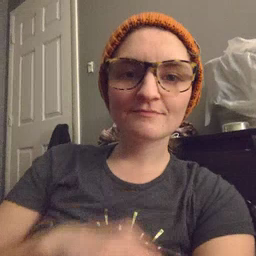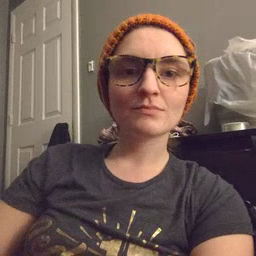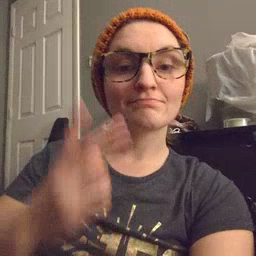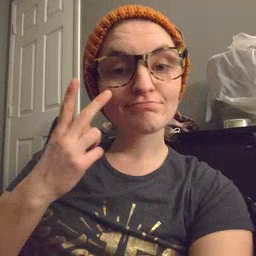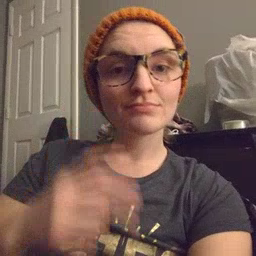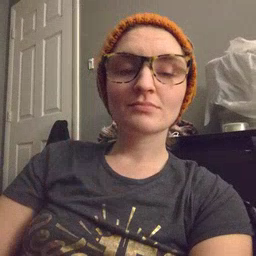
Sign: see